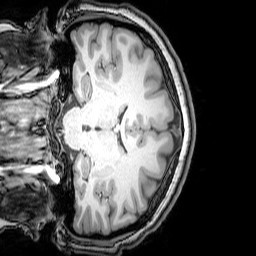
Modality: T1w
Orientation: coronal
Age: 22
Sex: female
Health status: healthy
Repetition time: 0.081 s
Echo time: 0.037 s